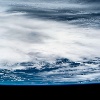
Label: cloud